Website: crate-barrel
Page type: stored-credit-cards
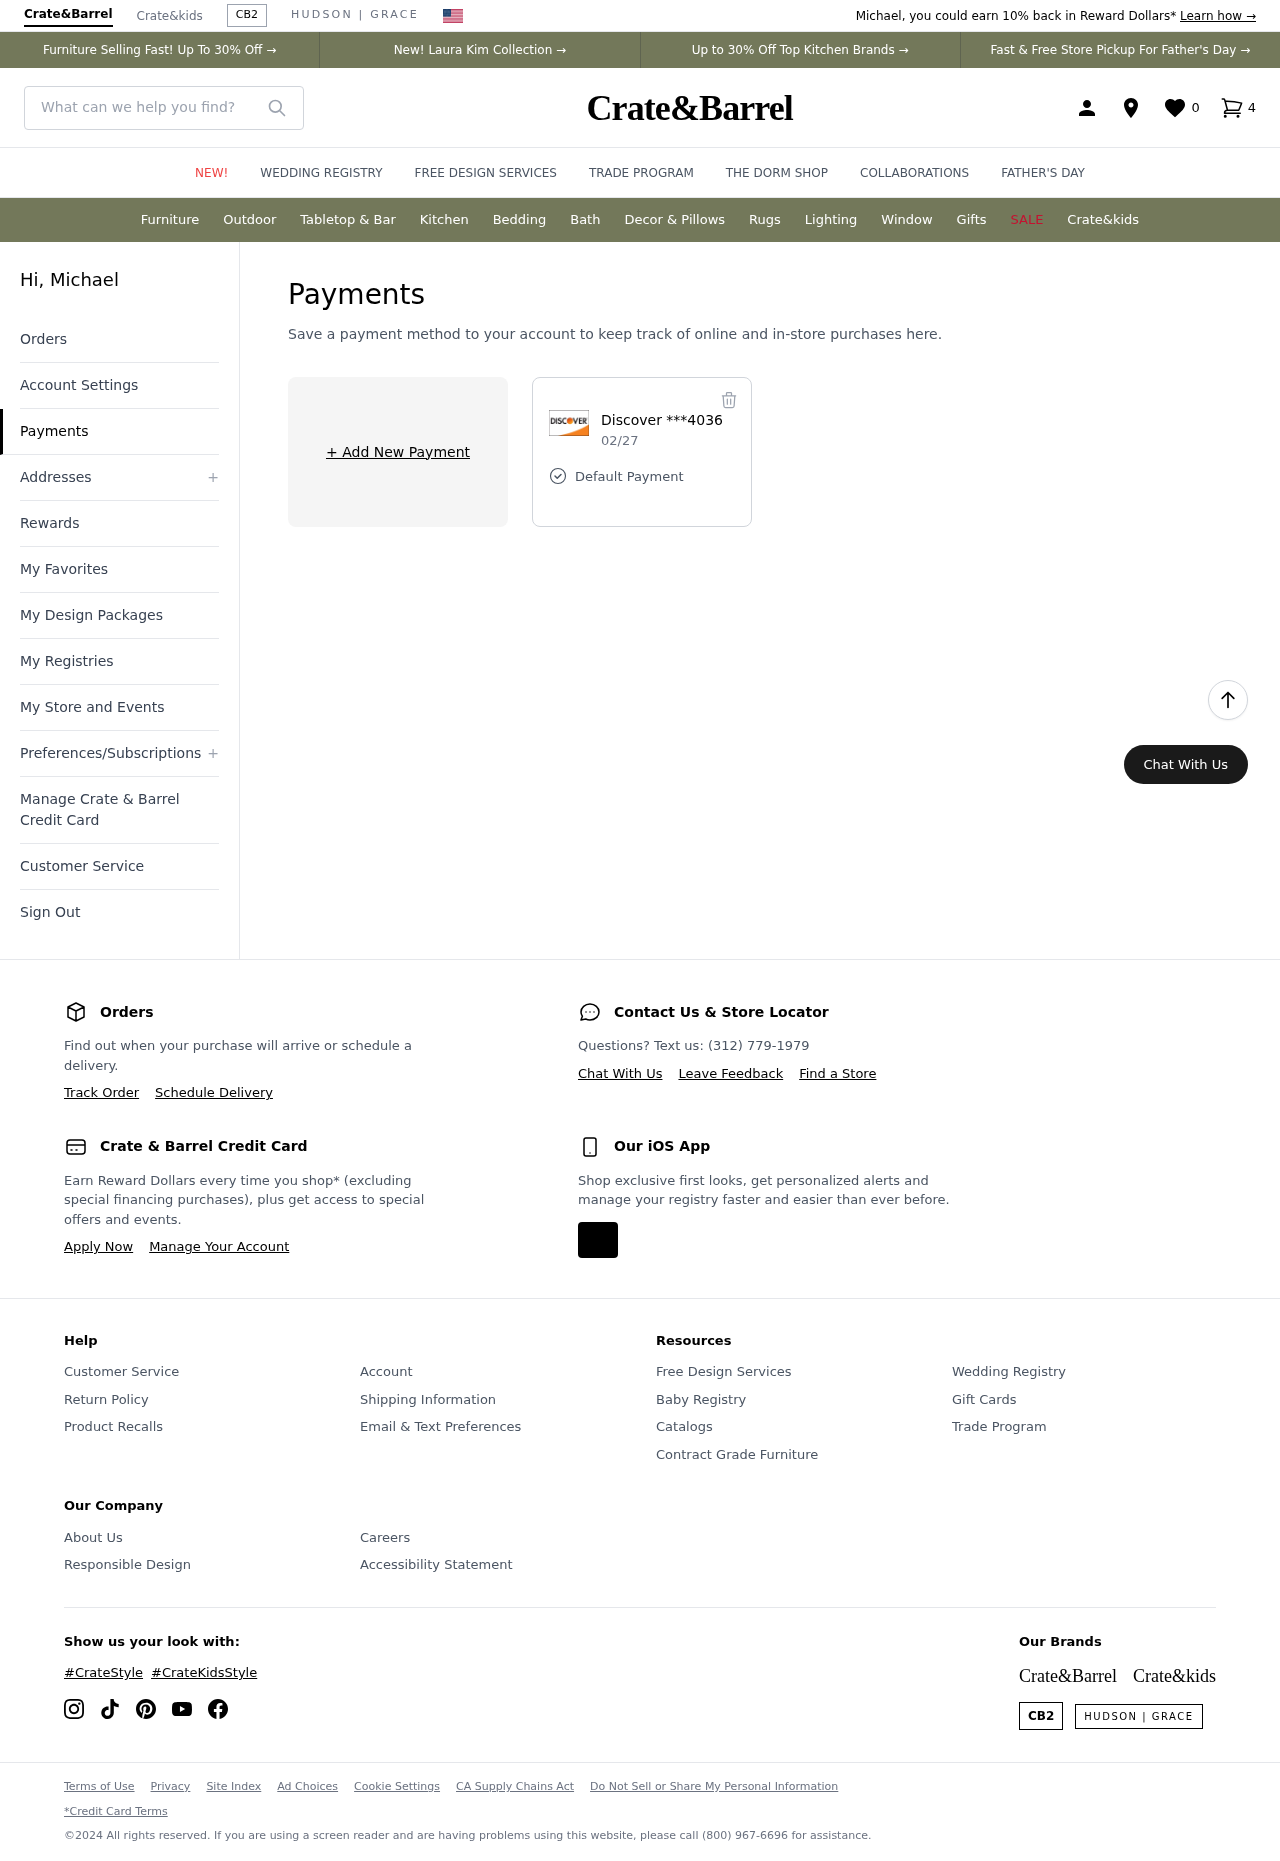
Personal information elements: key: PII_CARD_EXPIRY
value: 02/27
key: PII_CARD_LAST4
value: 4036
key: PII_CARD_TYPE
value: Discover
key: PII_FIRSTNAME
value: Michael
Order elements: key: ORDER_NUM_ITEMS
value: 4
Search elements: key: HEADER_SEARCH
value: What can we help you find?
Other elements: key: FAVORITES_COUNT
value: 0